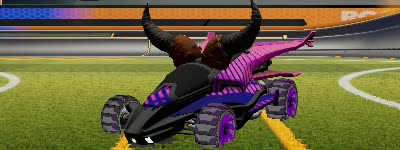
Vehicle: aftershock